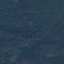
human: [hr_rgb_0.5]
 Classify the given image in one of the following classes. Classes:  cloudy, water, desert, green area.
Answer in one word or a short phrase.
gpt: green area